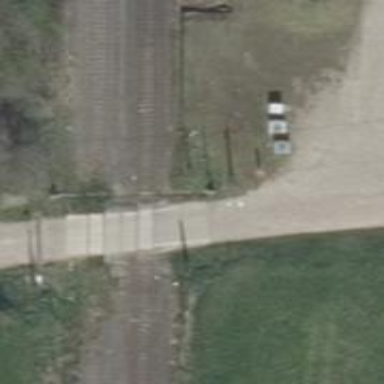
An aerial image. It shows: Railway level crossing.